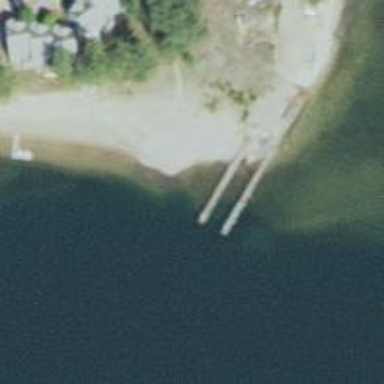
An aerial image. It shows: Ruins of old Coast Guard boathouse and launch rail system on man-made pier.